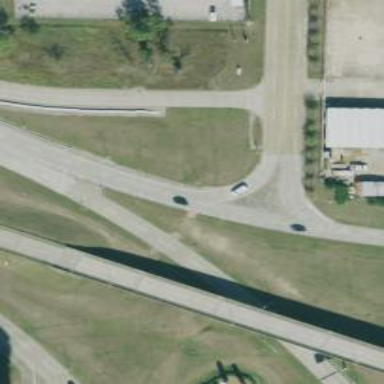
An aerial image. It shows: Trunk link highway.